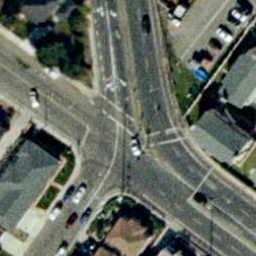
Label: intersection